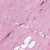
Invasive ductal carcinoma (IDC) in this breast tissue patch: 1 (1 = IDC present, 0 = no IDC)